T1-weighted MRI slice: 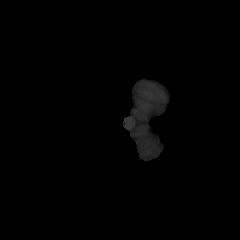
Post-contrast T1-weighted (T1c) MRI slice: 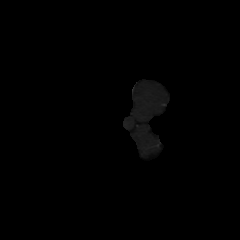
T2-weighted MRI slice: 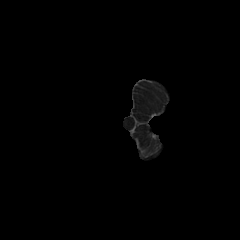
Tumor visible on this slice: no